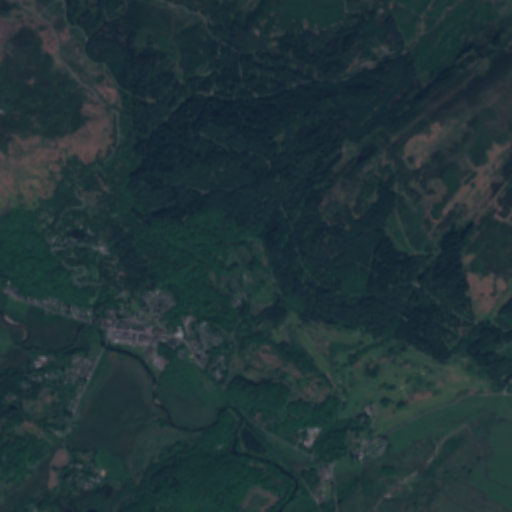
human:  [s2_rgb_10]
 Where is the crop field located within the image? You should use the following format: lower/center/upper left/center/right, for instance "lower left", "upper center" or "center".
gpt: The crop field is located in the lower left of the image.
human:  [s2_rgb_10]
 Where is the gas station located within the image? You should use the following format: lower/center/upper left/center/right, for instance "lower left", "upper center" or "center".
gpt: The gas station is located in the center of the image.
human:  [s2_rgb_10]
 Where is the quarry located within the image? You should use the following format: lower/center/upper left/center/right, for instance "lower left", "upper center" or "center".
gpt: The quarry is located in the center left of the image.
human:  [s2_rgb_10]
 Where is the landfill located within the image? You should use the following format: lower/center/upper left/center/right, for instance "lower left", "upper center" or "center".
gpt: There is no landfill in the image.